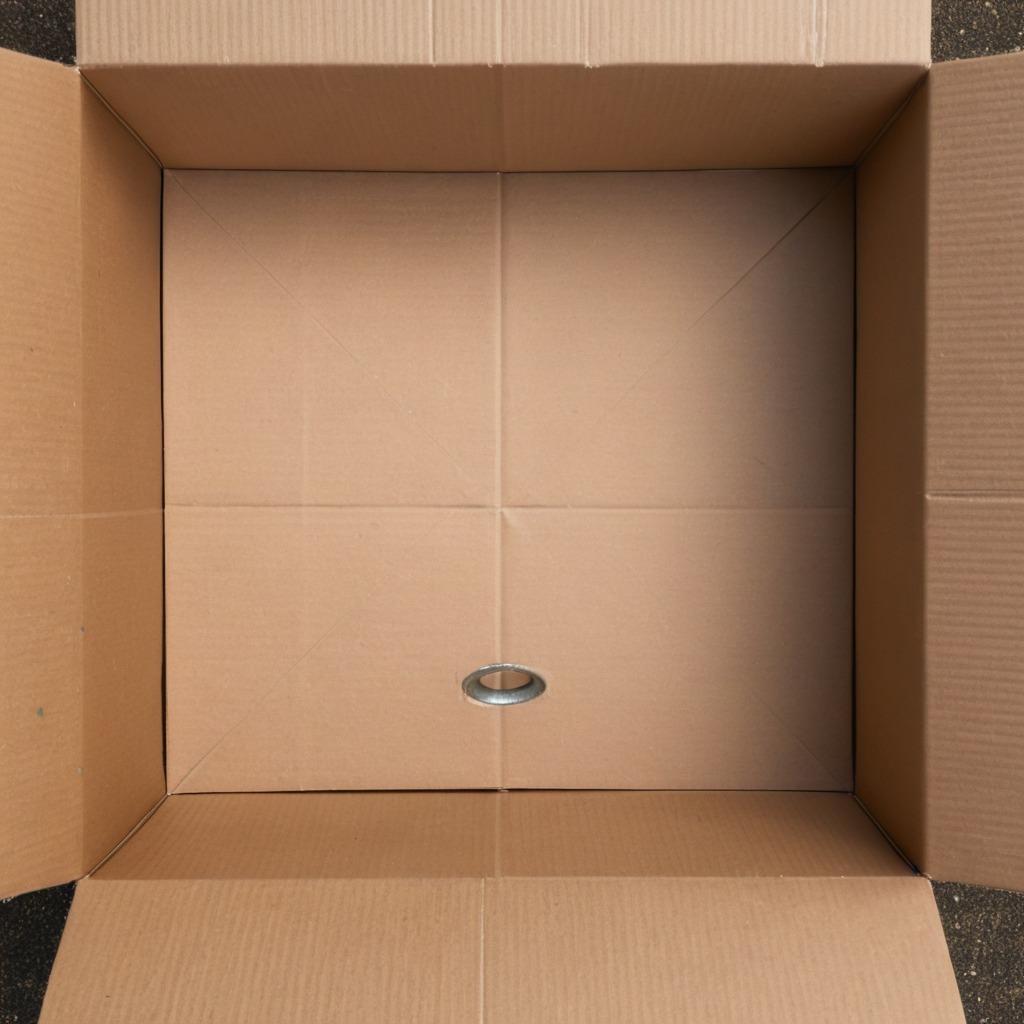
A flat metal washer lying on a cardboard box surface in an outdoor workshop during daytime bright natural light soft shadows slightly creased but